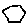
Label: hexagon